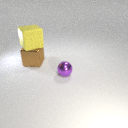
large yellow rubber cube above large brown metal cube